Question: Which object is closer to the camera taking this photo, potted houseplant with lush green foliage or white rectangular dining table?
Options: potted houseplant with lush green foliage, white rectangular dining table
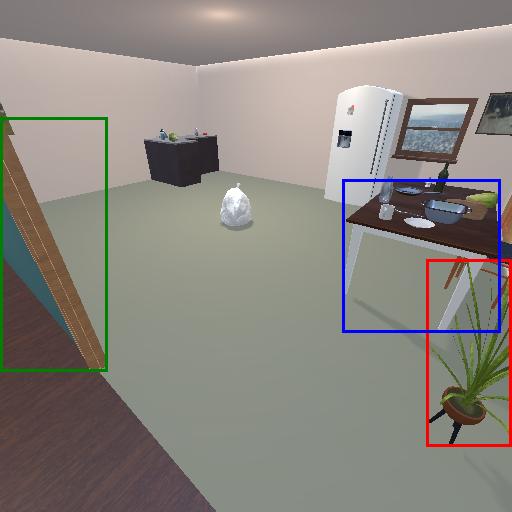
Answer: potted houseplant with lush green foliage